Aerial crown-view tile of a tropical tree (Barro Colorado Island, Panama), acquired 20250217:
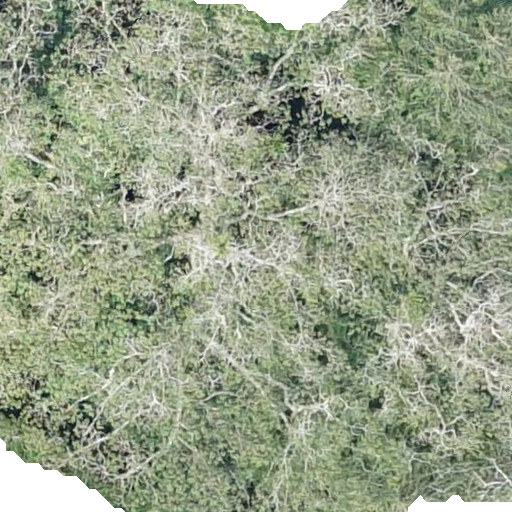
Species: Hura crepitans
GBIF accepted scientific name: Hura crepitans
Crown area: 545.208 m²